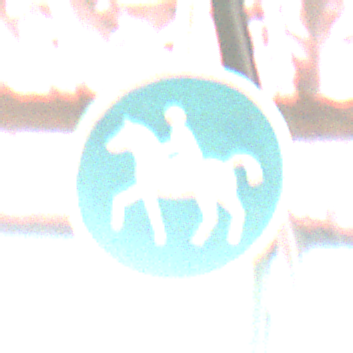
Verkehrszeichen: Reitweg
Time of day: MorningAfternoon
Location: Roofed (Special)
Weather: NotSpecified
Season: NotSpecified
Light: Artificial